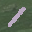
Label: 1